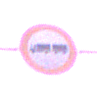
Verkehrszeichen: VerbotLastkraftwagenMitAnhaenger
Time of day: Dawn
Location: Outdoor (Nature)
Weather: PartlyCloudy
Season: NotSpecified
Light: Natural